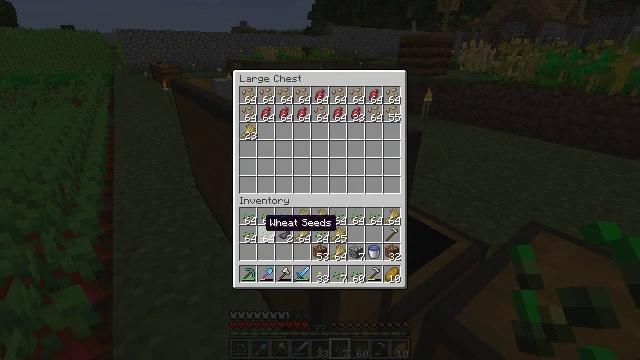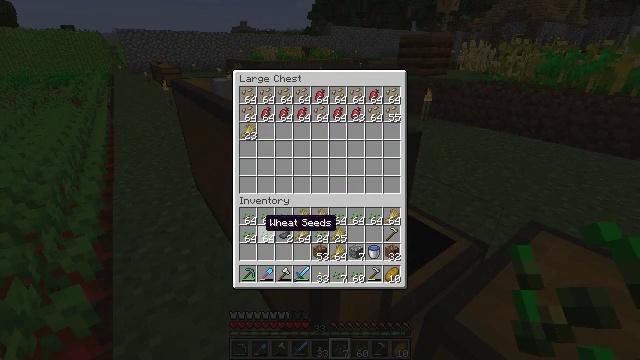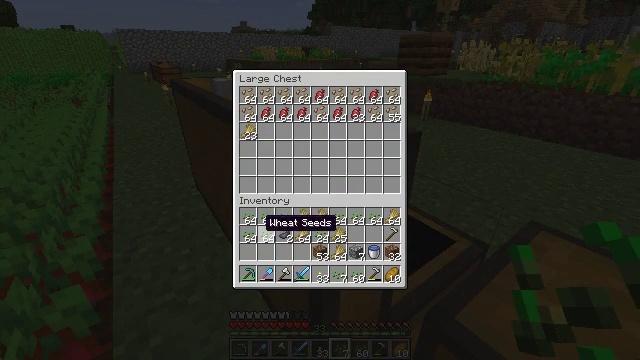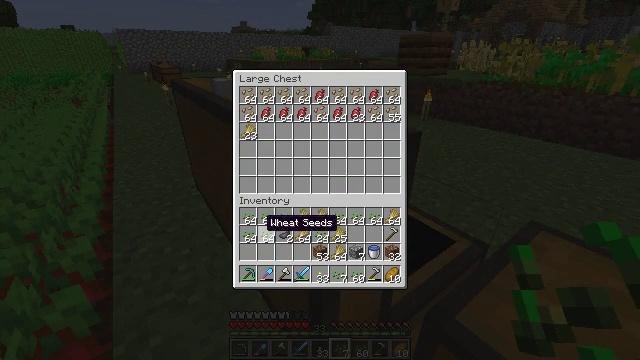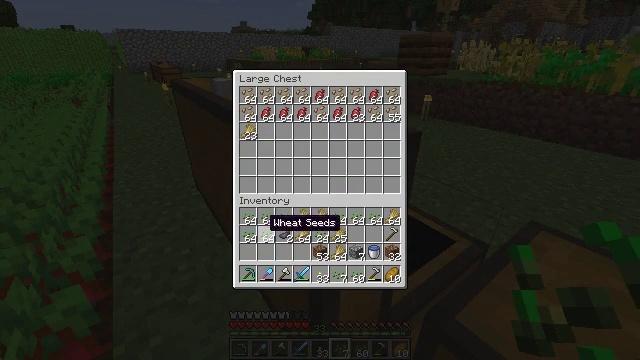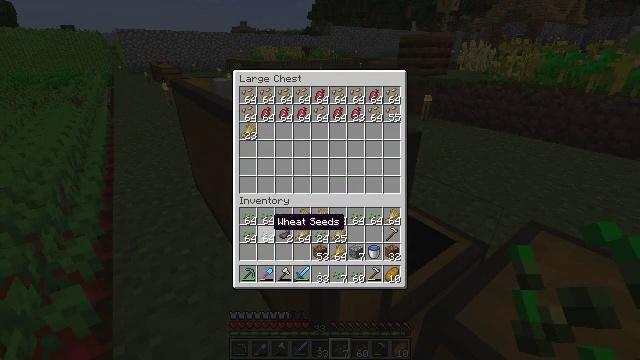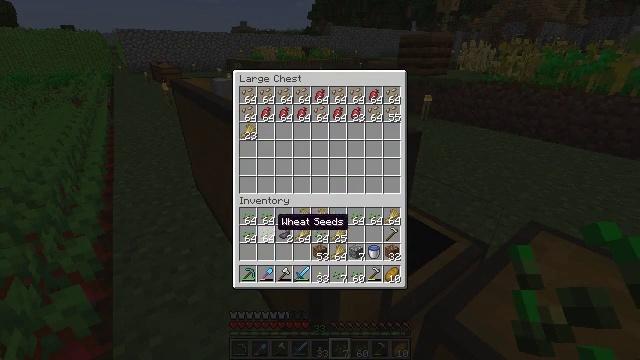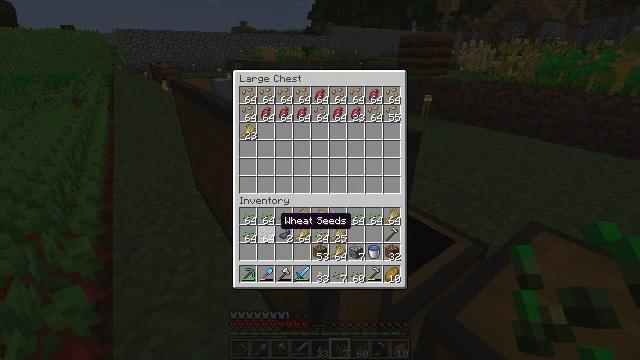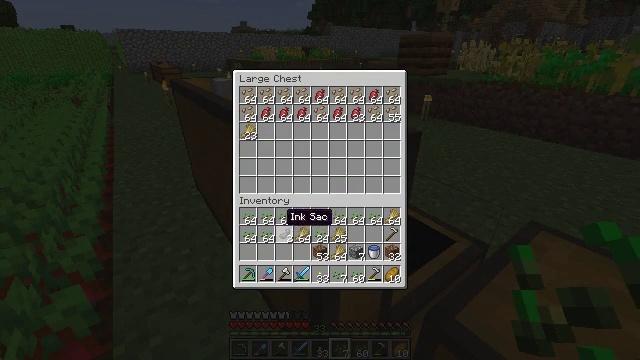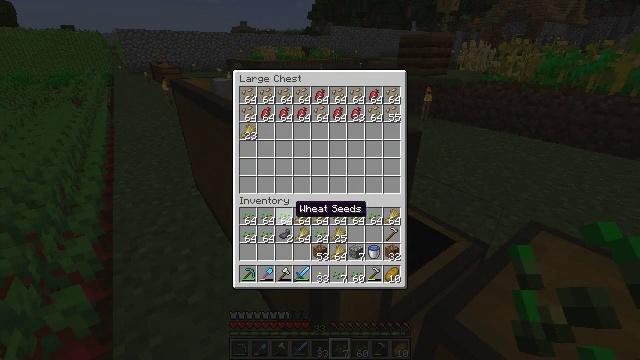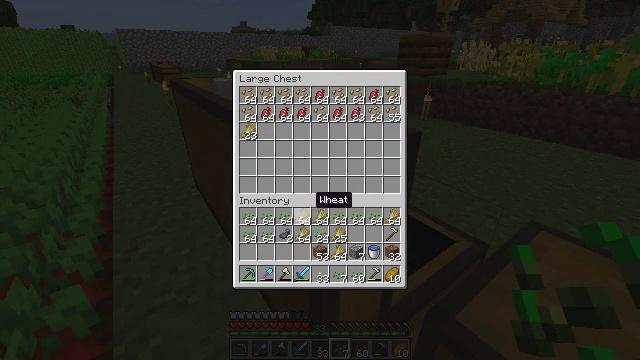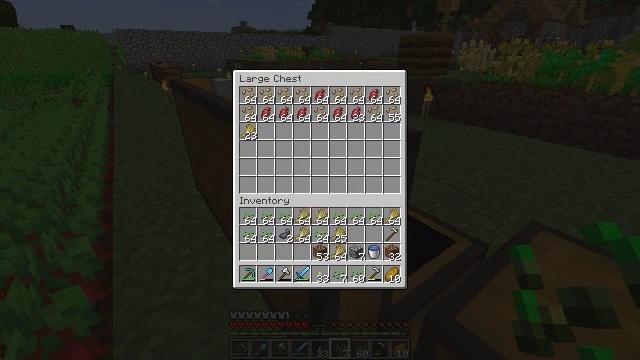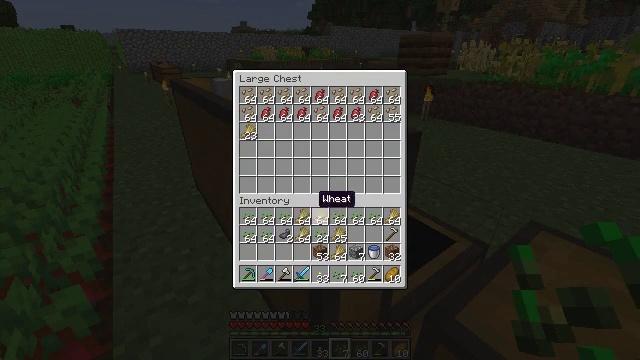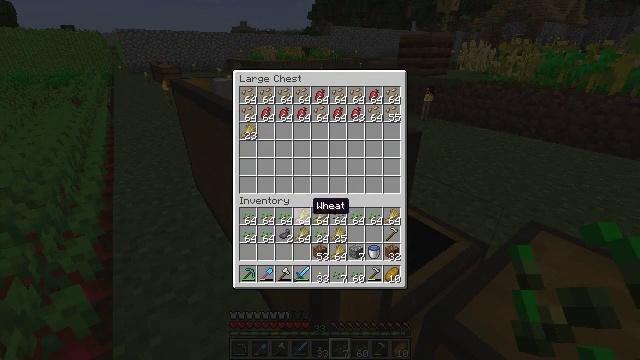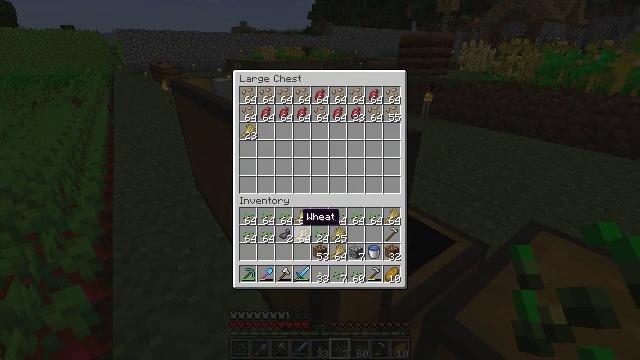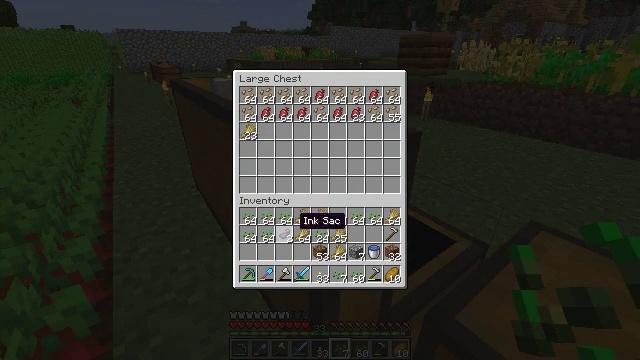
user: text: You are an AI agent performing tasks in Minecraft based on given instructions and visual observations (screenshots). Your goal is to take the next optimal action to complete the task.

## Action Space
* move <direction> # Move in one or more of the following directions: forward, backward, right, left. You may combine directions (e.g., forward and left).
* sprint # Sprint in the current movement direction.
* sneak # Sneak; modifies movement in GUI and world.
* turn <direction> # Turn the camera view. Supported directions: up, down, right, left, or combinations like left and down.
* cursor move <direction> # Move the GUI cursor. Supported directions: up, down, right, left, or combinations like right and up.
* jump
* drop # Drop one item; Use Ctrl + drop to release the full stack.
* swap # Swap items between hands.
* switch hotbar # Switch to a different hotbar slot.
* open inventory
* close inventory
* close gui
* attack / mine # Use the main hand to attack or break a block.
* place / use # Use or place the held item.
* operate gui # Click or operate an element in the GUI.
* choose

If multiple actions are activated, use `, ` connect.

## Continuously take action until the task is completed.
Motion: motion action
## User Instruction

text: Mine beetroots from the garden.
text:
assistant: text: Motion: sneak
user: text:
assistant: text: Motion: sneak
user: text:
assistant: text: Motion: sneak
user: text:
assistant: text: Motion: sneak
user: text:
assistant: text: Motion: sneak
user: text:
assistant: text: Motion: sneak
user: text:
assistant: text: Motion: sneak
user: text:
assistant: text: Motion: sneak
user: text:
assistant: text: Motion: sneak, cursor move right and up
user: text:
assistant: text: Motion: sneak, cursor move right and up
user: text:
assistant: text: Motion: sneak
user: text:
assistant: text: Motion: sneak
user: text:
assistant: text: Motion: sneak, cursor move down
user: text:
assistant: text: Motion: sneak, cursor move left and down
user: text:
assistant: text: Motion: sneak
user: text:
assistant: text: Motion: sneak
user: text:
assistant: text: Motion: sneak
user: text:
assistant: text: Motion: sneak
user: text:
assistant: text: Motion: sneak
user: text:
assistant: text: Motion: sneak
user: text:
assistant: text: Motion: sneak
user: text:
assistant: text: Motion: sneak
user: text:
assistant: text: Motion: sneak, cursor move left
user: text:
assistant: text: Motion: sneak, cursor move left
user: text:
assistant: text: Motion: sneak
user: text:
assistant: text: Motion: sneak, choose
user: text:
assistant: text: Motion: sneak, choose
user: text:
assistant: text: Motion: sneak, cursor move left
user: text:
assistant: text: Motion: sneak
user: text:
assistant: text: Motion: sneak, choose